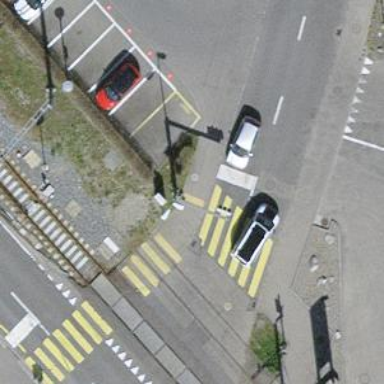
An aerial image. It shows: Crossing with zebra traffic signals.